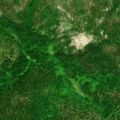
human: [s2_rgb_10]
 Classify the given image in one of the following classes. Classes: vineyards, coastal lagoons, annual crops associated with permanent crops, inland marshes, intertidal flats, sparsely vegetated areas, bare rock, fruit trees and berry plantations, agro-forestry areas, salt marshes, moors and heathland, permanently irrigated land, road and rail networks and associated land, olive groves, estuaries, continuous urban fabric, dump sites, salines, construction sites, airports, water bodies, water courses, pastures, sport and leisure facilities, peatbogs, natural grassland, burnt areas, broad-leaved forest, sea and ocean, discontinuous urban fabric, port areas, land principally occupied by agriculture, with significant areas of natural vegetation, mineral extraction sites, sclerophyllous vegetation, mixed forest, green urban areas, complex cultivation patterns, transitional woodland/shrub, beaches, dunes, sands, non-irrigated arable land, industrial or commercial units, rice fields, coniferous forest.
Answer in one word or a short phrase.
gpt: coniferous forest